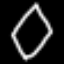
Label: diamond